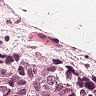
Metastatic tissue present: yes